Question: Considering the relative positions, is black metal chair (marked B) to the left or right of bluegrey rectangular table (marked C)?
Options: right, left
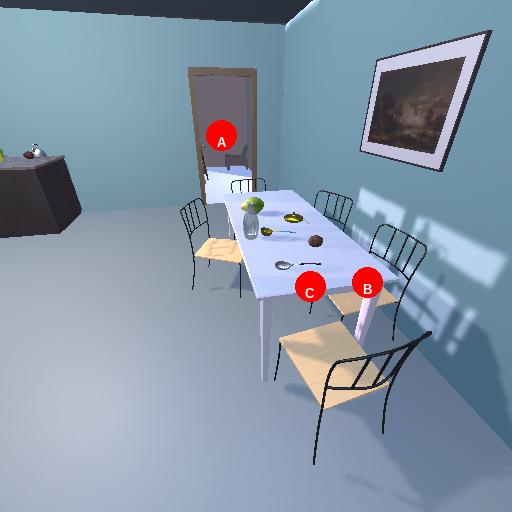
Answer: right